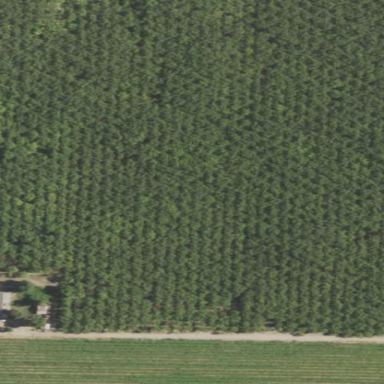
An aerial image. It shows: Almond orchard with rows of almond trees.